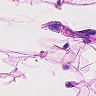
Metastatic tissue present: no